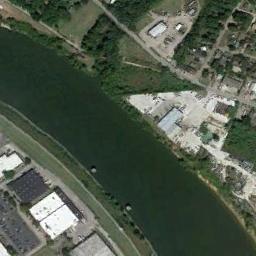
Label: river